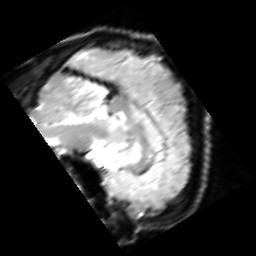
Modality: inplaneT2
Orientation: sagittal
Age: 20
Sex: male